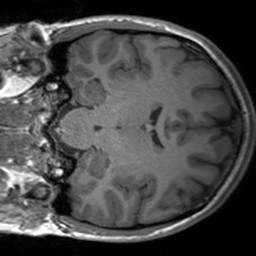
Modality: T1w
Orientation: coronal
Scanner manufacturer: siemens
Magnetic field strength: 3 T
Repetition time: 1.54 s
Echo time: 0.00234 s